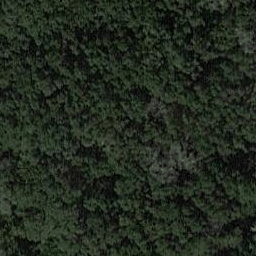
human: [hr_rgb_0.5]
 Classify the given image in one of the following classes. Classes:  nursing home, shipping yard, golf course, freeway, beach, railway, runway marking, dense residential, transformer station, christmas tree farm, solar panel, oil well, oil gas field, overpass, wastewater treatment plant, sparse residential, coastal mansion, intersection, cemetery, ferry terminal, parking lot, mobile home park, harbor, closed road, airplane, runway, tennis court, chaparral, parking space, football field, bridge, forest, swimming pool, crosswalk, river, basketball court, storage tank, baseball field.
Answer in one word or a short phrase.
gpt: forest